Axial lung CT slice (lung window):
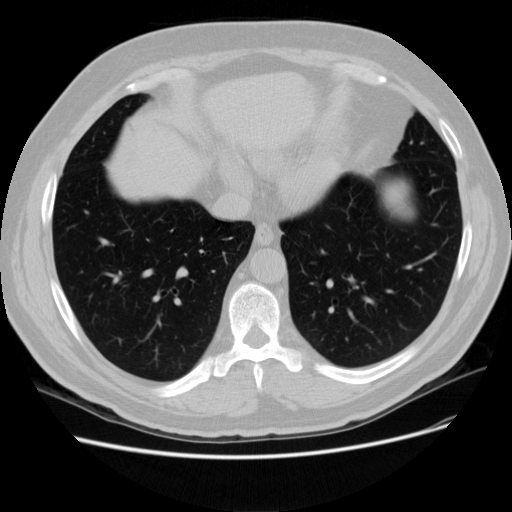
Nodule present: no